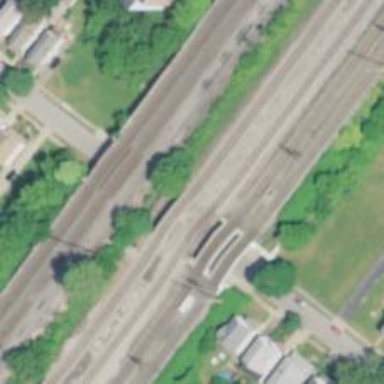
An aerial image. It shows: Railway line running on embankment.